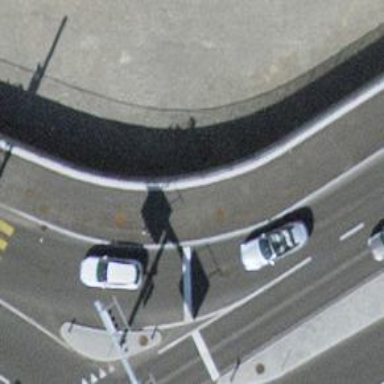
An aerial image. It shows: Asphalt sidewalk path.